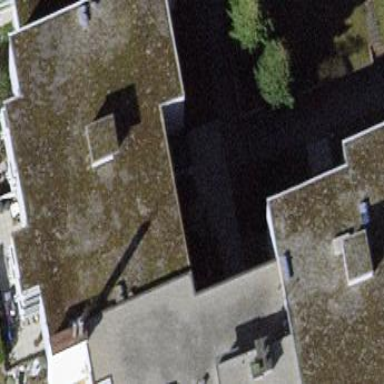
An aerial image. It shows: Flat-roofed building.